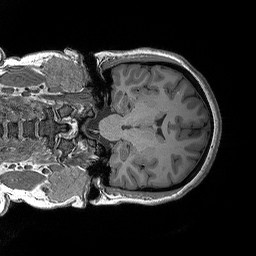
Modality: T1w
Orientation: coronal
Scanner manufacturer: siemens
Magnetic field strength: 3 T
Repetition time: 2.3 s
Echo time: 0.00298 s